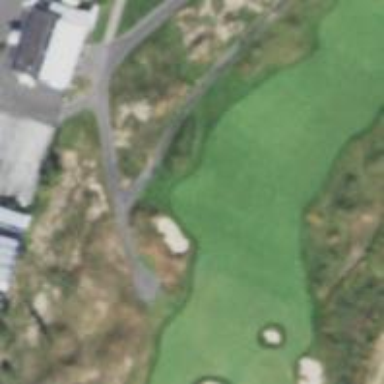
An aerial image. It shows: Golf hole.